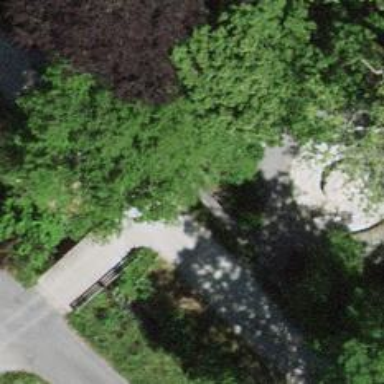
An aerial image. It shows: Footway bridge.